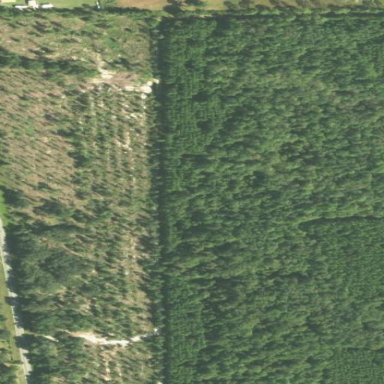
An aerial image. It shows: Forest with needle-leaved trees.